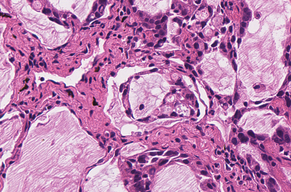
Tumor epithelial tissue: yes
Tumor-associated stroma tissue: yes
Normal tissue: no